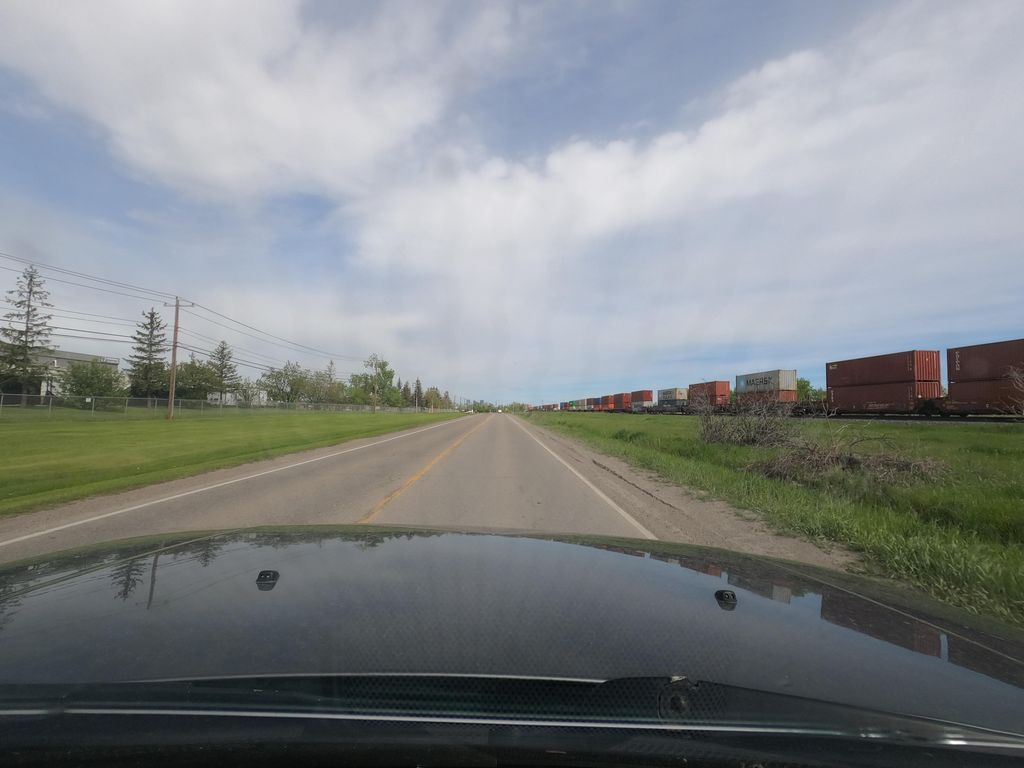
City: calgary